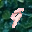
Label: 9